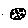
Label: moon